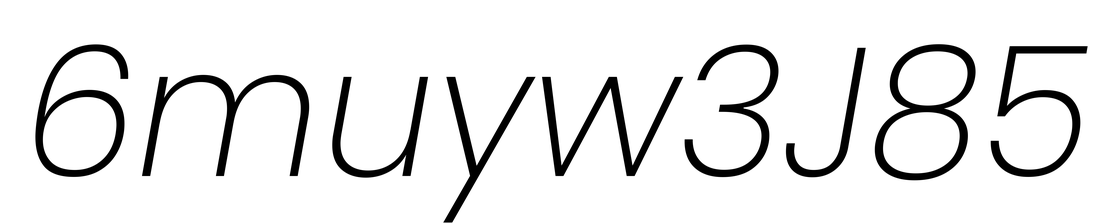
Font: Poppins-ExtraLightItalic